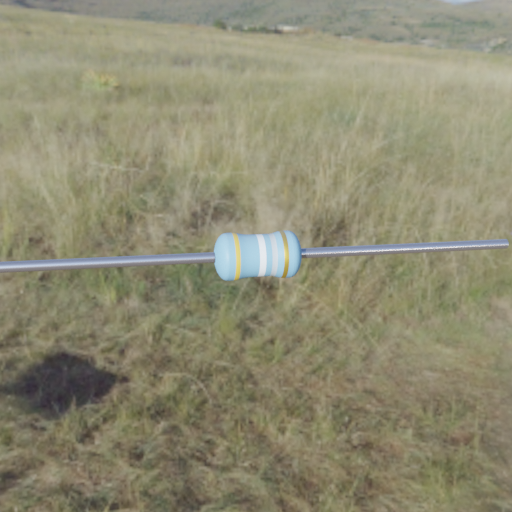
Resistor colour bands (in order): gold, white, silver, gold